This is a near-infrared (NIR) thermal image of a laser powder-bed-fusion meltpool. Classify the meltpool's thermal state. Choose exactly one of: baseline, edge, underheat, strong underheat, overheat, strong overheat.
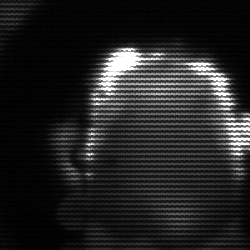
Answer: baseline